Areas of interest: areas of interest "School"
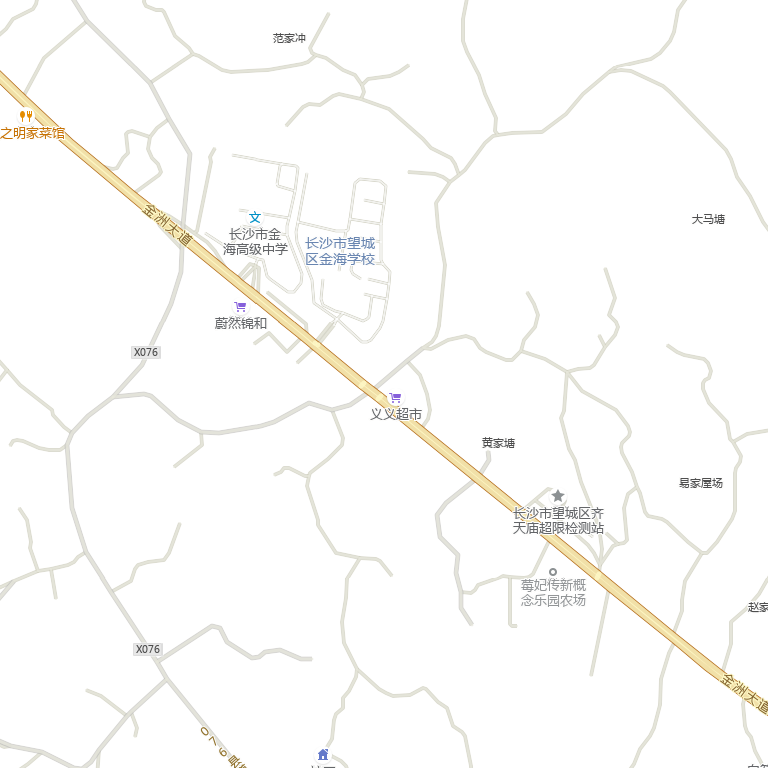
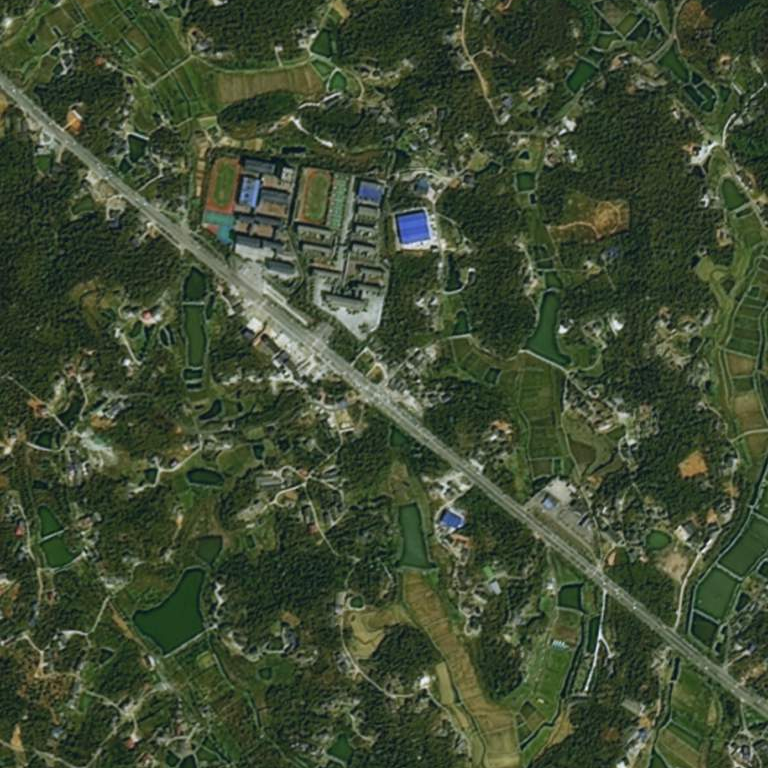